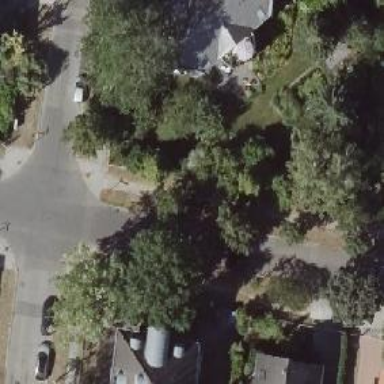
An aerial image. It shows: Avenue lined with deciduous broadleaved trees.